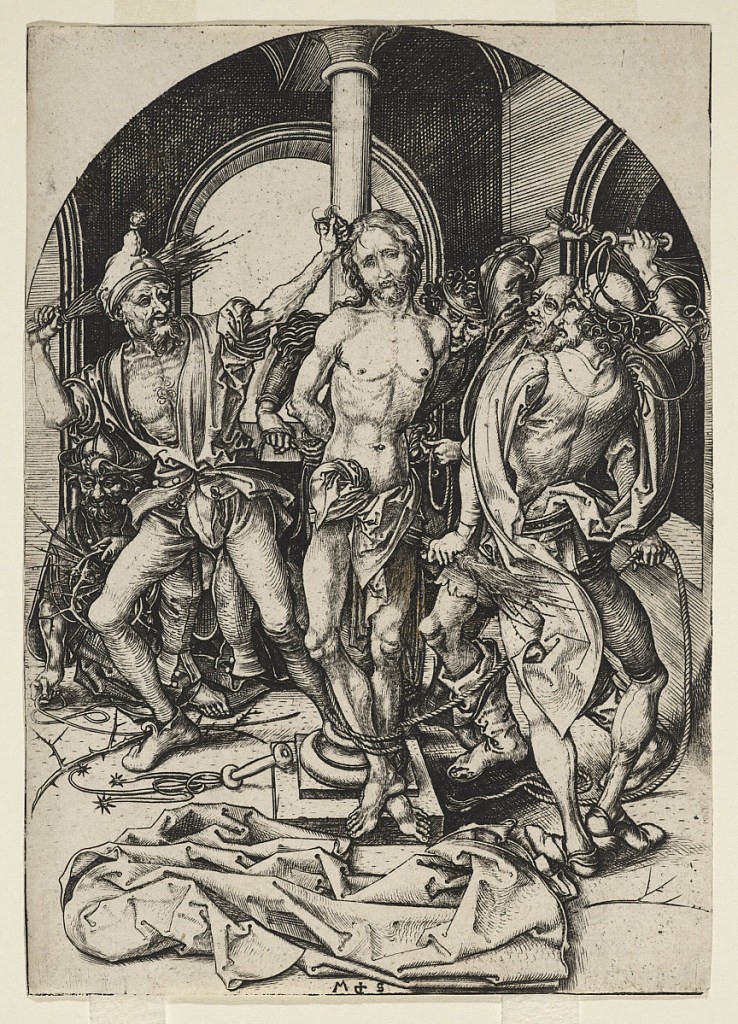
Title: The Flagellation of Christ, from series The Passion of Christ
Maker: Martin Schongauer, German, 1450–1491
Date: ca. 1480
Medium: Engraving on cream laid paper
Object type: Print
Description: Christ is at center being flagellated by men surrounding him. At left, a man kneels to retrieve a crown of thorns.